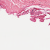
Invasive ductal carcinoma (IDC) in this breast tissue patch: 0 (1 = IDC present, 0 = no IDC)